Interaction volume radius: 5 \u00c5
Interaction volume height: 20 \u00c5
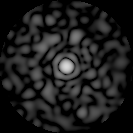
Disorder parameter: 0.79